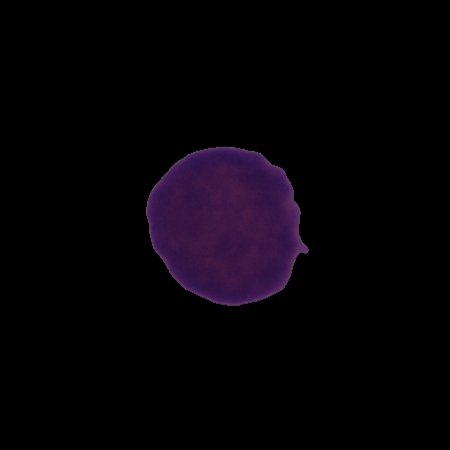
Label: cancer